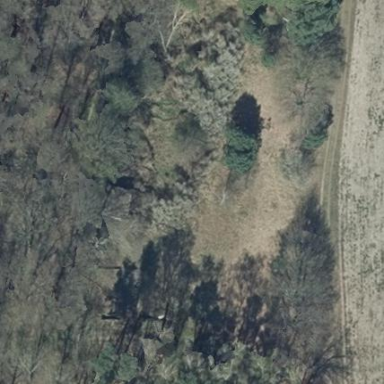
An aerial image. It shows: Landscape with heath vegetation.